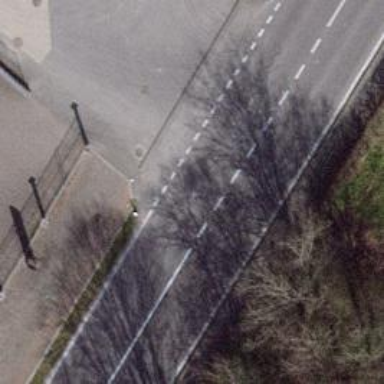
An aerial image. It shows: Primary highway with asphalt surface and lanes for cycling on both sides.